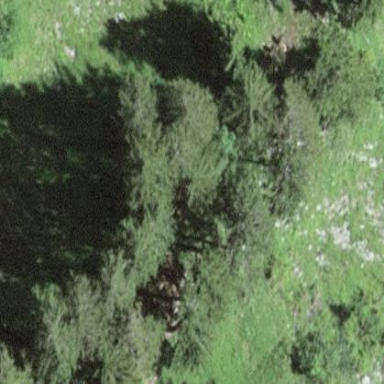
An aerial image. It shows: Forest area.